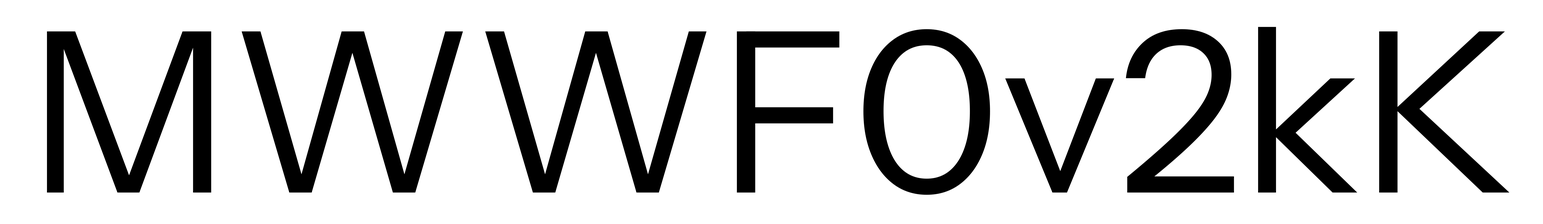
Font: InstrumentSans_Regular